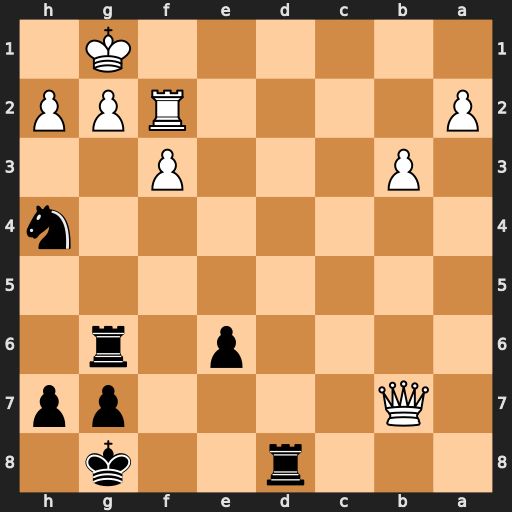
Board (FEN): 3r2k1/1Q4pp/4p1r1/8/7n/1P3P2/P4RPP/6K1
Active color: b
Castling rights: -
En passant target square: -
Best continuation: Rd1+ Rf1 Rxg2+ Kh1 Rxf1#